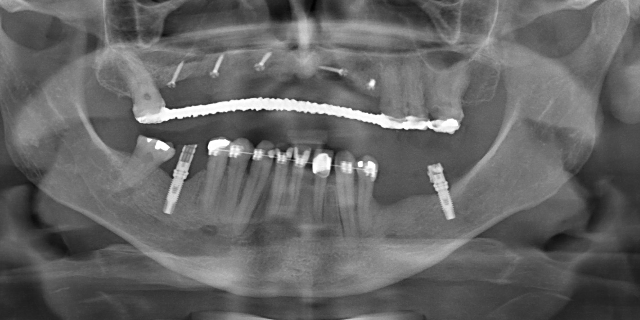
adult